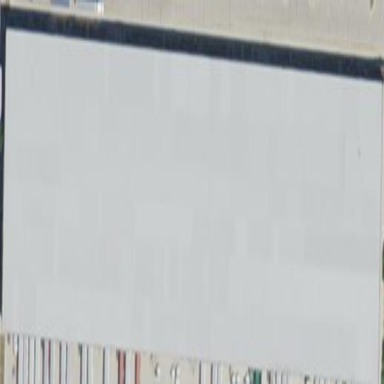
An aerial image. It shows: Commercial building used for commercial purposes.